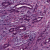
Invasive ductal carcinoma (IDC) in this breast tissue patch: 1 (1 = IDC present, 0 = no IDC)